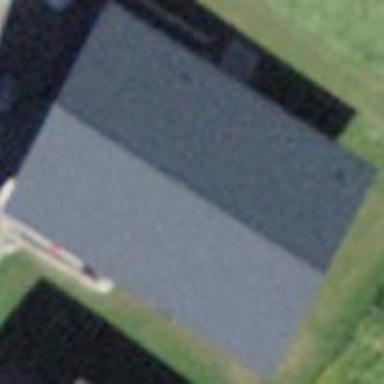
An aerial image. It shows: Gabled roof house.